Question: I am trying to make a chatroom layout like the following:

Now my problem is that I am not sure how to have the container box occupy the whole width and height (with valid doctype) and then make the center div grow if the window grows keeping the rest constant.
i am well aware of js/css. so i just need some beginning guideline. i would like to avoid javascript to process and then set heights and widths.
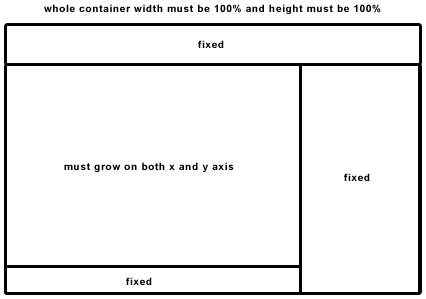
Answer: '''
body, html {
height: 100%;
margin: 0;
padding: 0;
}
#container {
height: 100%;
height: auto !important;
margin: 0 auto;
min-height: 100%;
position: relative;
width: 100%;
}
.header {
display: block;
height: 100px;
width: 100%;
}
.body-left {
float: left;
width: 70%;
}
.body-right {
float: right;
width: 30%;
}
.clear {
clear: both;
}
.footer {
float: left;
width: 70%;
}
'''
and HTML
'''
<div id="container">
<div class="header"></div>
<div class="body-left"></div>
<div class="body-right"></div>
<div class="clear"></div>
<div class="footer"></div>
</div>
'''
That is it if that is what you seek
or use the following JavaScript to find out the height and assign it to your container :
'''
function getWindowHeight() {
var windowHeight = 0;
if (typeof(window.innerHeight) == 'number') {
windowHeight = window.innerHeight;
} else {
if (document.documentElement && document.documentElement.clientHeight) {
windowHeight = document.documentElement.clientHeight;
} else {
if (document.body && document.body.clientHeight) {
windowHeight = document.body.clientHeight;
}
}
}
return windowHeight;
}
window.onload = init;
function init() {
document.getElementByID("container").style.height = getWindowHeight() + "px";
}
'''